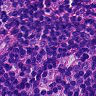
Metastatic tissue present: no